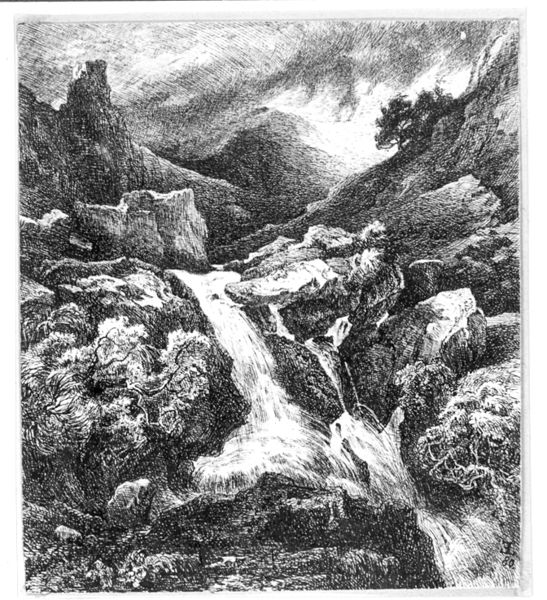
Titel: Wasserfall im Obermünstertal
Künstler: Emil Lugo
Standort: Karlsruhe
Institution: Staatliche Kunsthalle Karlsruhe
Schlagwörter: baum, berg, dunkel, felsen, gestein, gewitter, himmel, mann, schatten, wasser, weiß, wolken, bäume, fluss, landschaft, äste, grau, hell, licht, schwarz, zeichnung, gras, schnee, wiese, wolke, stein, steine, bach, natur, strauch, busch, büsche, sträucher, pflanzen, kontrast, tal, wasserfall, gischt, wellen, düster, berge, fels, gebirge, gipfel, grafik, graphik, nebel, geröll, lawine, schlucht, rauh, reißend, strom, strömung, gewalt, sturm, stürmisch, unwetter, wetter, wild, klippe, moos, draußen, druck, schwarz-weiß, schraffur, schraffuren, holzstich, radierung, stich, wurzeln, karg, dramatisch, fall, gebirgsbach, naturlandschaft, fließen, kupferstich, ziege, bergbach, zerklüftet, wildbach, schroff, wildwasser, bergfluss, bauzm, gestei